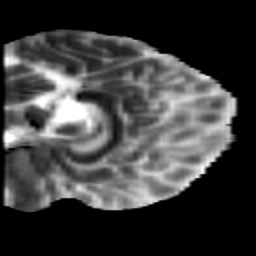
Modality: MD
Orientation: sagittal
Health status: healthy
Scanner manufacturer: siemens
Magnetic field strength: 3 T
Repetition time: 10 s
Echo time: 0.092 s